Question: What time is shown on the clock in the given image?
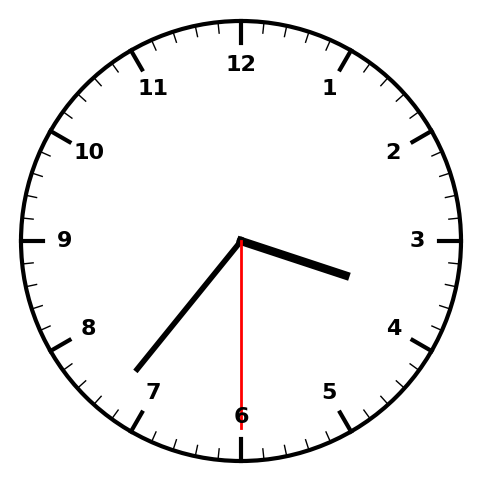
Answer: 03:36:30